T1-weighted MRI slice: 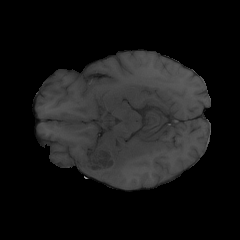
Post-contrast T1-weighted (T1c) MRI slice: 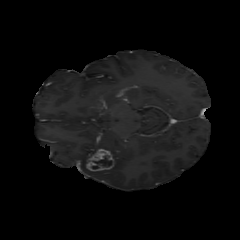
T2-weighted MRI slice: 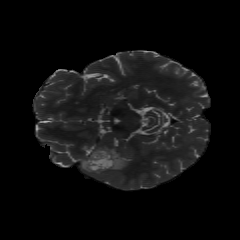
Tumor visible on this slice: yes